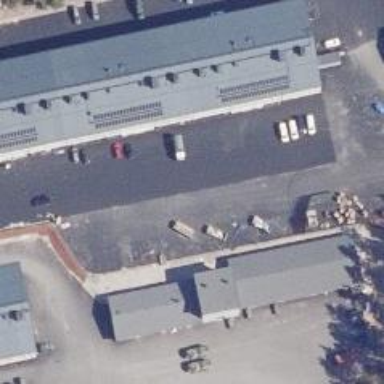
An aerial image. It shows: Military barracks building.